Field crop: maize
Growth stage: 2
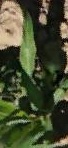
Species: maize